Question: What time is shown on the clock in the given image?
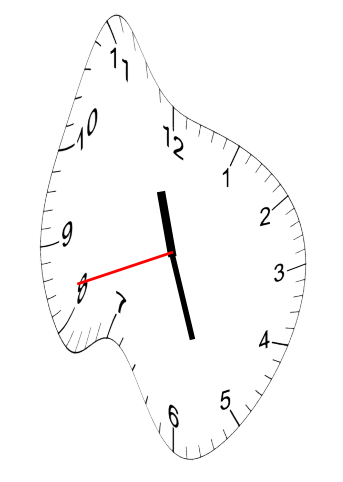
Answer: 11:26:42